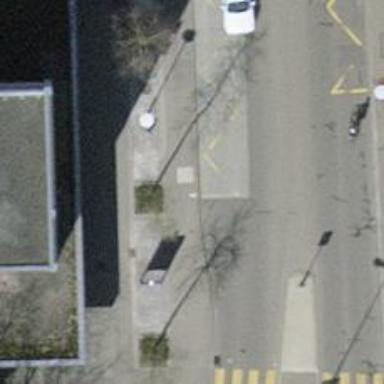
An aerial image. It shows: Platform with shelter for public transport.